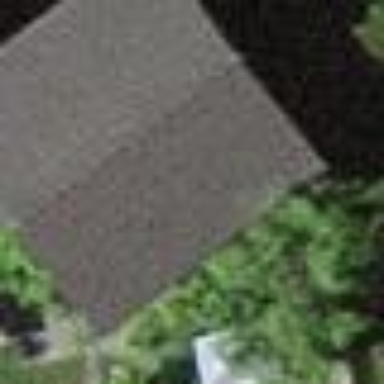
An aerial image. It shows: Shed.